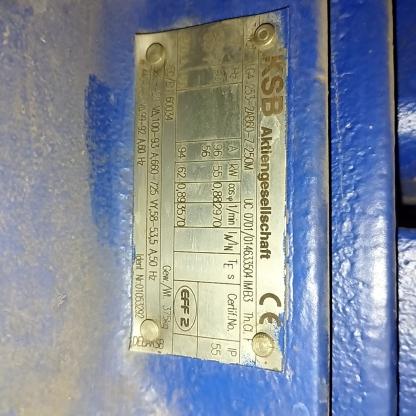
Klasa: tabliczka-znamionowa